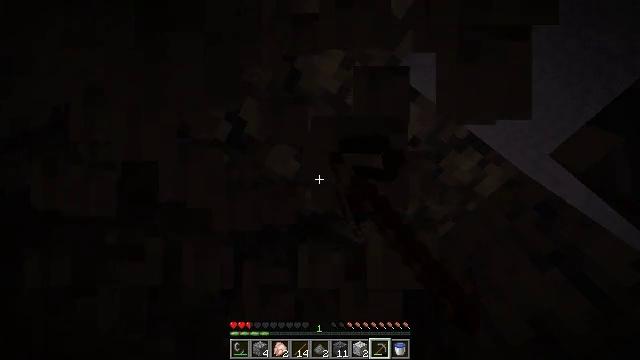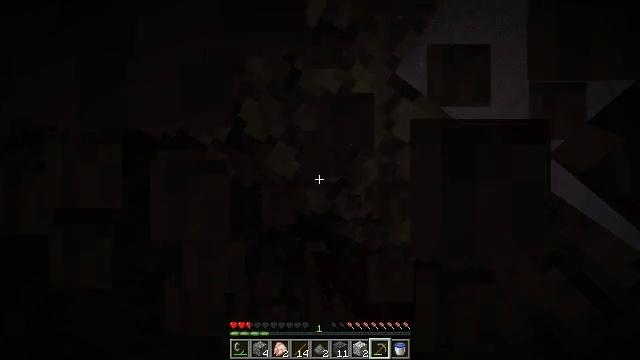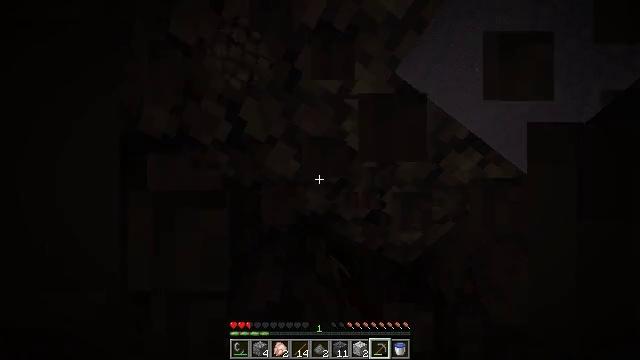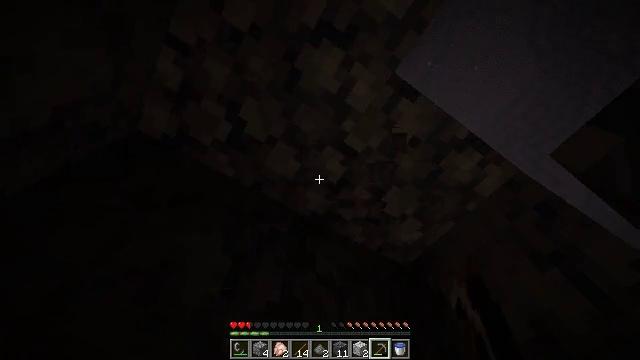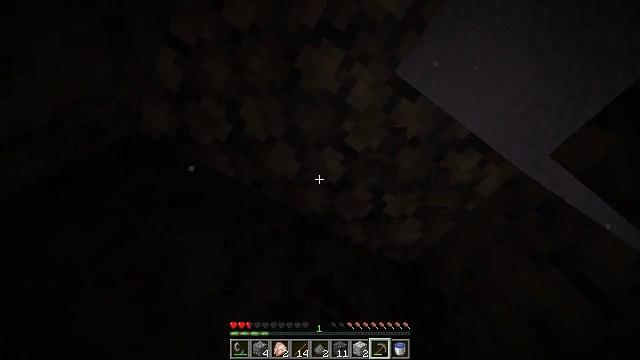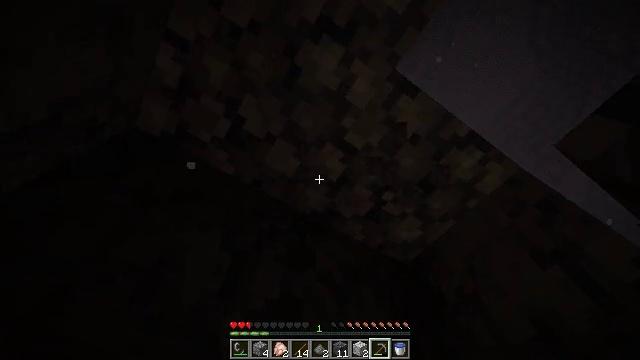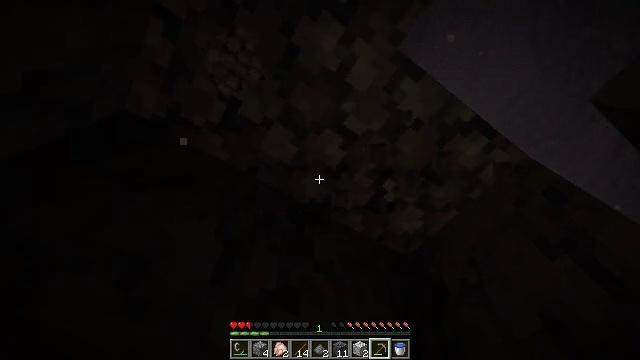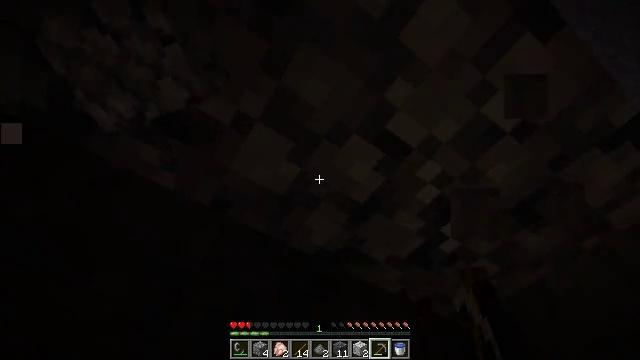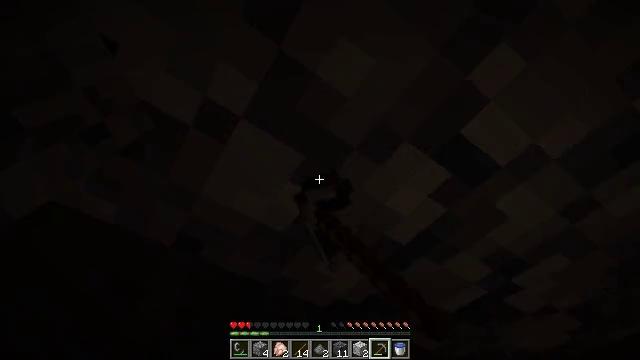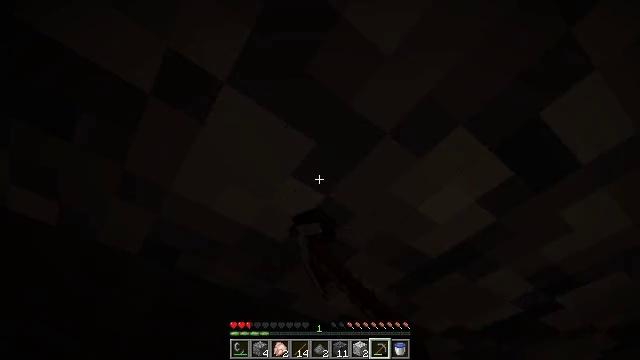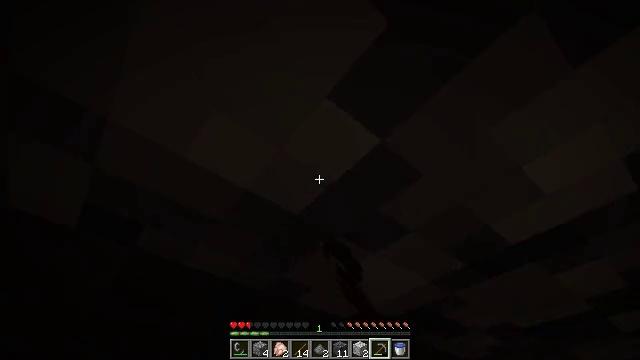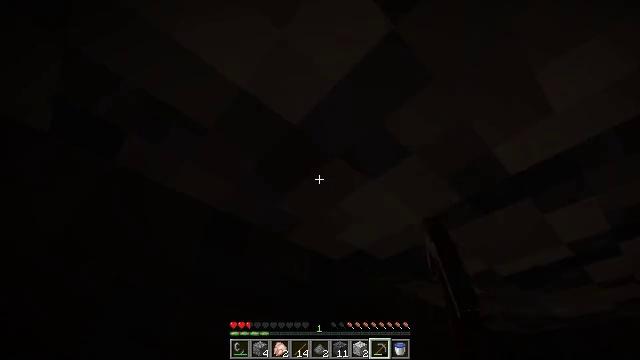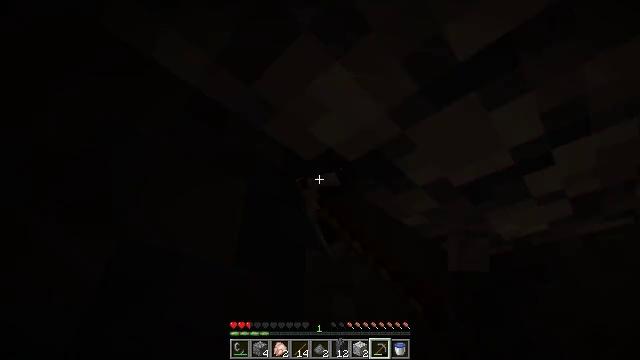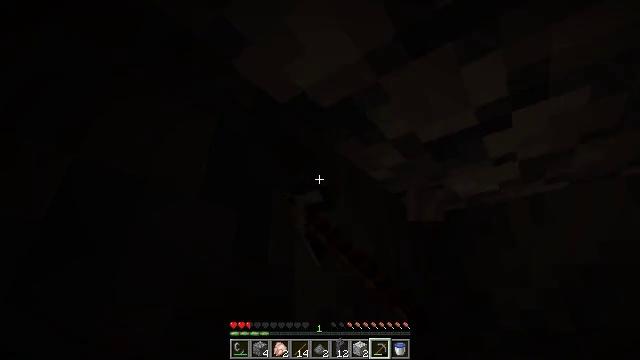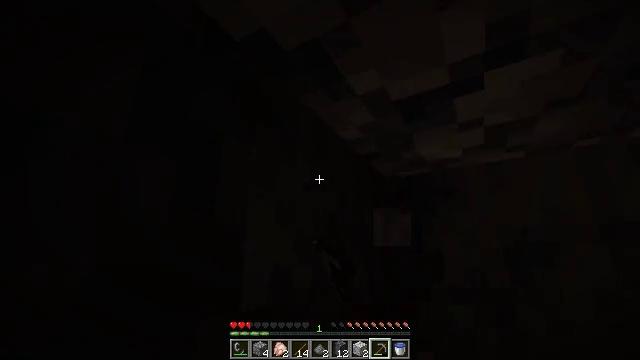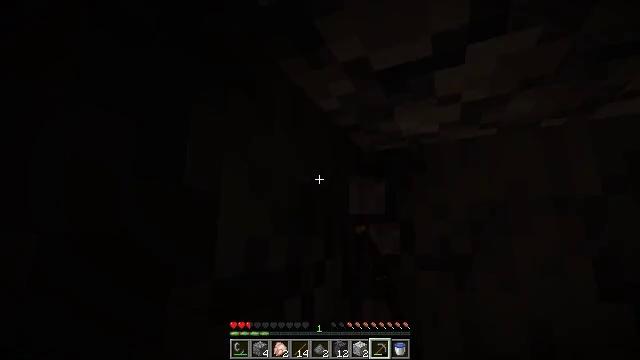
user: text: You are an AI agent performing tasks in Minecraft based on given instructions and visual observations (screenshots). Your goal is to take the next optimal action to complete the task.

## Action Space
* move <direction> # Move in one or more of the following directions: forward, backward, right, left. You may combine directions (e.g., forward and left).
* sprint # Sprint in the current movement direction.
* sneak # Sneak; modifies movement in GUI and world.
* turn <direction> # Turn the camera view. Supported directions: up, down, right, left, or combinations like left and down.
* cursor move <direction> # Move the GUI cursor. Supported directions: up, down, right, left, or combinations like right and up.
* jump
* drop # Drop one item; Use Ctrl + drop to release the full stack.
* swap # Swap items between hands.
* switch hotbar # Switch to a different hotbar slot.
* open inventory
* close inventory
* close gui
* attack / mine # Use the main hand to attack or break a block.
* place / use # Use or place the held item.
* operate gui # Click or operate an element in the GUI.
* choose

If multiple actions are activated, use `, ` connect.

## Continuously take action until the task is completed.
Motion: motion action
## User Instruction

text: Collect basalt for building.
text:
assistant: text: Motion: attack / mine
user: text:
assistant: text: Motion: attack / mine
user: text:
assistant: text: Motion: attack / mine
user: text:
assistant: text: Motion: attack / mine
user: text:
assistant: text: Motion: move forward, attack / mine
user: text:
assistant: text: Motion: move forward, attack / mine, jump
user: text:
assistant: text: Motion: move forward, turn down, attack / mine, jump
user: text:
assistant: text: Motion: move forward, turn down, attack / mine, jump
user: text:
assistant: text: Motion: move forward, turn right and down, attack / mine, jump
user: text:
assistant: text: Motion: move forward, turn right and down, attack / mine, jump
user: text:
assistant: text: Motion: move forward, turn right and down, attack / mine, jump
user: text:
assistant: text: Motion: turn right and down, attack / mine
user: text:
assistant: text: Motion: turn right and down, attack / mine
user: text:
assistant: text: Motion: turn right and down, attack / mine
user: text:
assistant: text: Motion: turn right and down, attack / mine
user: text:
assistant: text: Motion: turn right and down, attack / mine
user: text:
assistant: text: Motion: turn right and down, attack / mine
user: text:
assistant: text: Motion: turn right and down, attack / mine
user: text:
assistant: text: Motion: turn right, attack / mine
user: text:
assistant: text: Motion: attack / mine
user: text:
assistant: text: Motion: attack / mine
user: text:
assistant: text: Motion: attack / mine
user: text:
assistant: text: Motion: attack / mine
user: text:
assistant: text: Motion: turn right and down, attack / mine
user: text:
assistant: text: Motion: turn right and down, attack / mine
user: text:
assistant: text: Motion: attack / mine
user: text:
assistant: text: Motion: attack / mine
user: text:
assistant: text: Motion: attack / mine
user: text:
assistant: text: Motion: attack / mine
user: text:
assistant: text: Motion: attack / mine